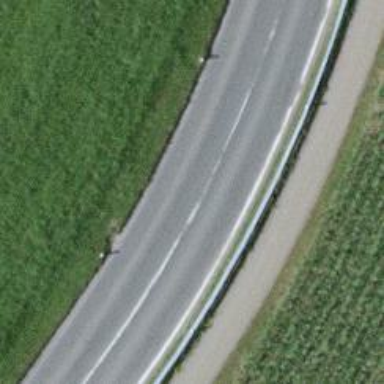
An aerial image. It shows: Secondary road with cycle track on the left.